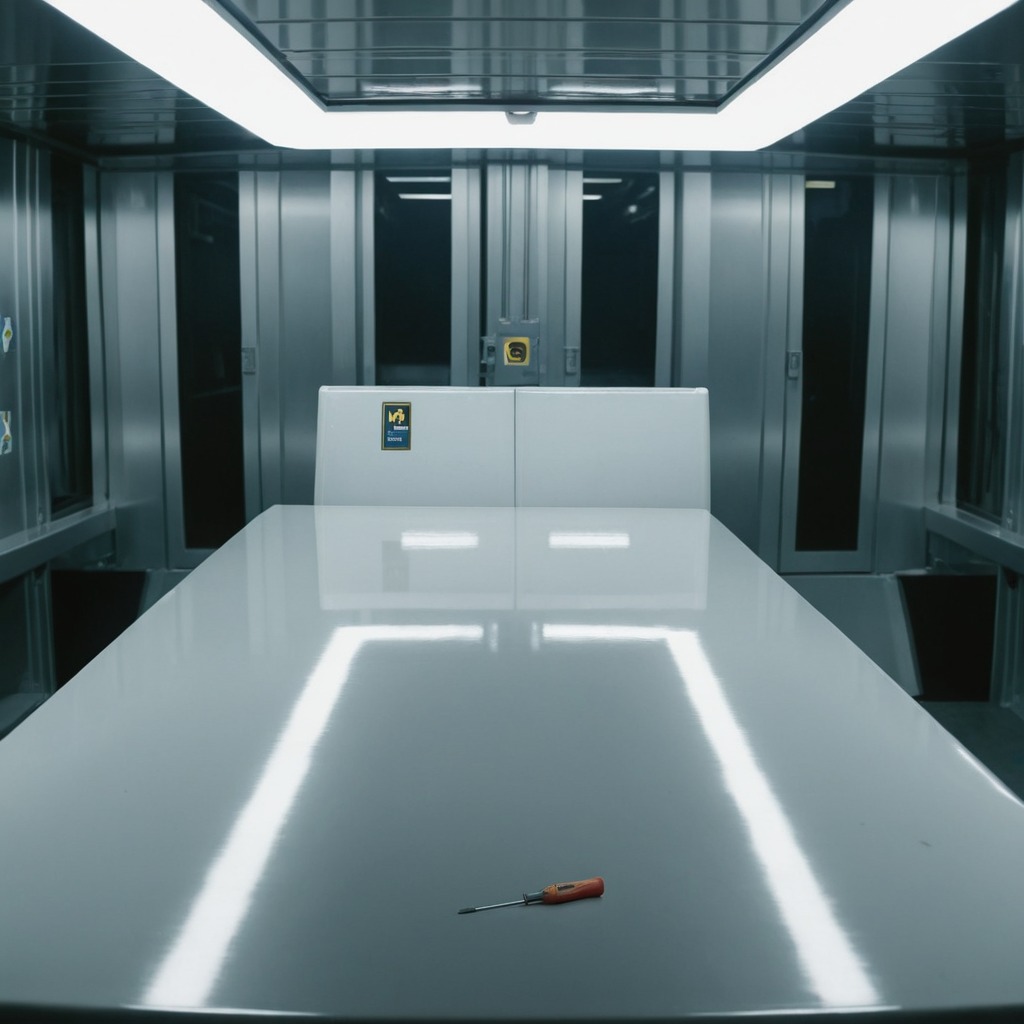
A screwdriver is lying on a high-gloss table in a ship maintenance bay industrial lighting.